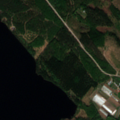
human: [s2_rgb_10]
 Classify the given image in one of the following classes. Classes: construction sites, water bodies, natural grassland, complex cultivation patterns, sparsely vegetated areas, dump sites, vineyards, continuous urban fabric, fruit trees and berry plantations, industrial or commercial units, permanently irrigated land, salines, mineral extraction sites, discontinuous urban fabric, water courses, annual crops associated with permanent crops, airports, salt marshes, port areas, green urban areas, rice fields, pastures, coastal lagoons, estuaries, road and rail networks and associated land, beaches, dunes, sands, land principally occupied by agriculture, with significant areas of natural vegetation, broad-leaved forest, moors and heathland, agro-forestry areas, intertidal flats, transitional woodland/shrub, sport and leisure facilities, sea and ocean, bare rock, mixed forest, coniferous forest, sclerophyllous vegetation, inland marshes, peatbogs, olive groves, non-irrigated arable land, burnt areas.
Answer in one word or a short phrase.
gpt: land principally occupied by agriculture, with significant areas of natural vegetation, broad-leaved forest, mixed forest, transitional woodland/shrub, water bodies